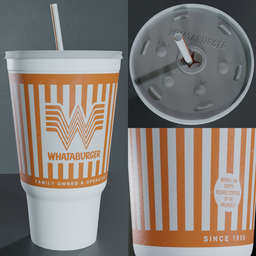
Label: tools